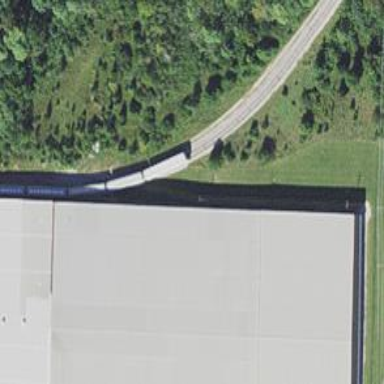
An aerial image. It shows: Railway spur service.